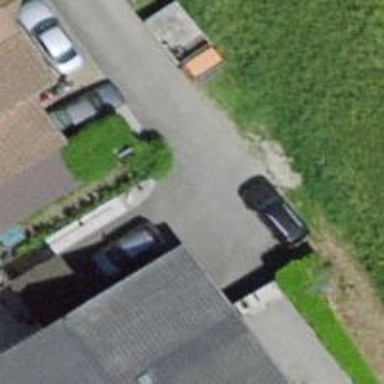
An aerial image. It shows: Living street.